Question: I am working on a project where I need to put some plain text to clipboard but the problem is when I try to paste it somewhere. I tried to resolve but in vain. It appears as the next item of the same list. I am using customArrayadapter. Code for my adapter is given below:
'''
package com.gippy.status99;
import java.util.List;
import java.util.Objects;
import android.content.ClipData;
import android.content.ClipboardManager;
import android.content.Context;
import android.view.LayoutInflater;
import android.view.View;
import android.view.View.OnClickListener;
import android.view.ViewGroup;
import android.widget.ArrayAdapter;
import android.widget.Button;
import android.widget.TextView;
import android.widget.Toast;
public class StatusAdapter extends ArrayAdapter<StatusEntity> {
Context context;String copytext;int id;
public StatusAdapter(Context context, int resource,
int textViewResourceId, List<StatusEntity> objects) {
super(context, resource, textViewResourceId, objects);
// TODO Auto-generated constructor stub
}
@Override
public View getView(final int position, View convertView, ViewGroup parent) {
// TODO Auto-generated method stub
LayoutInflater inflater=LayoutInflater.from(getContext());
convertView=inflater.inflate(R.layout.status_list_item,parent,false);
TextView txtCategory=(TextView)convertView.findViewById(R.id.txt_status);
Button btn_copy=(Button)convertView.findViewById(R.id.img_btn_copy);
Button btn_share=(Button)convertView.findViewById(R.id.img_btn_share);
StatusEntity obj=getItem(position);
txtCategory.setText(obj.getStatus());
id=obj.getStatusid();
copytext=txtCategory.getText().toString();
btn_copy.setOnClickListener(new OnClickListener() {
@Override
public void onClick(View v) {
// TODO Auto-generated method stub
ClipboardManager clipmanager=(ClipboardManager)getContext().getSystemService(getContext().CLIPBOARD_SERVICE);
ClipData clip=ClipData.newPlainText("data",copytext);
Toast.makeText(getContext(), "Copied to clipboard::::"+position+"---"+id, 1000).show();
clipmanager.setPrimaryClip(clip);
}
});
return convertView;
}
}
'''

Now if i will try to copy status i.e. I copied first item but when i its second item is pasted. How to resolve the issue?
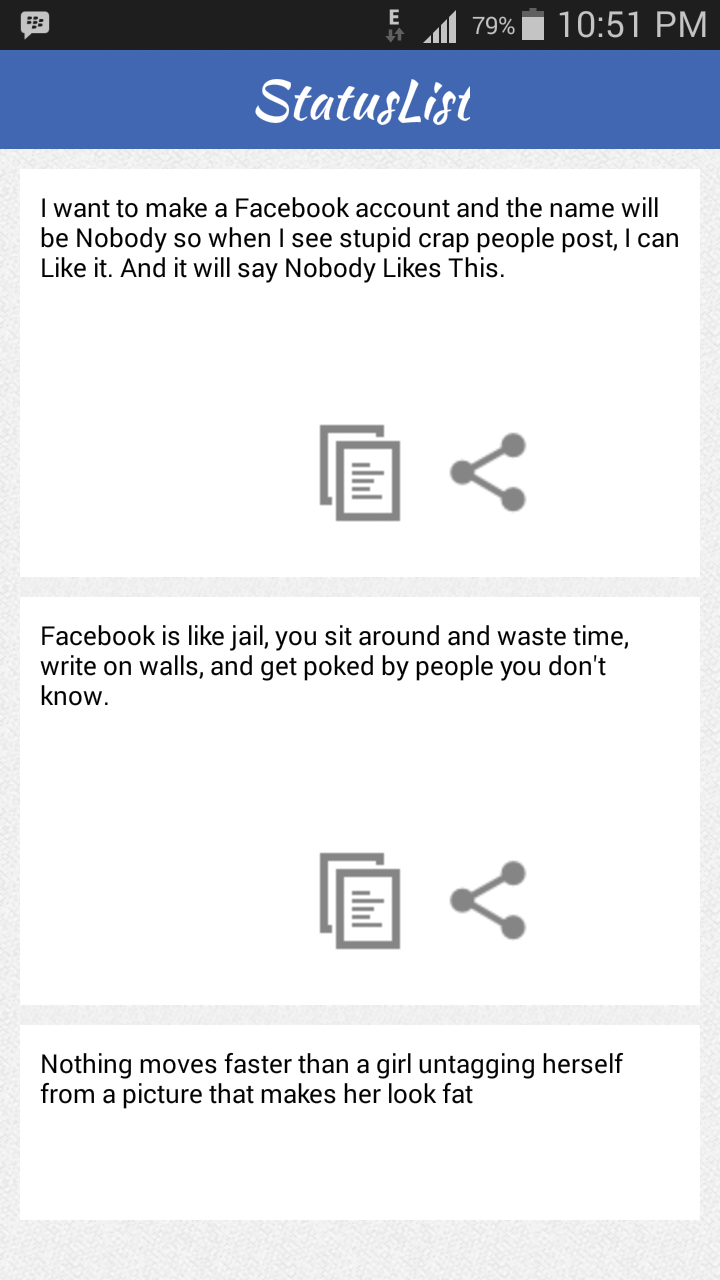
Answer: The position variable in getView() contains the position information requested by the control to display stuff. When the user interact with the button on a row, the getView() doesn't get called. Therefore, save the position value in tag field in your btn_copy object. Change the getView() like this:
'''
@Override
public View getView(int position, View convertView, ViewGroup parent) {
// Only create view if convertView is null
if(convertView == null) {
LayoutInflater inflater=LayoutInflater.from(getContext());
convertView=inflater.inflate(R.layout.status_list_item,parent,false);
Button btn_copy=(Button)convertView.findViewById(R.id.img_btn_copy);
btn_copy.setOnClickListener(new OnClickListener() {
@Override
public void onClick(View v) {
// Get the saved position
int pos = (int)v.getTag();
StatusEntity obj=getItem(pos);
ClipboardManager clipmanager= (ClipboardManager)getContext().getSystemService(getContext().CLIPBOARD_SERVICE);
ClipData clip=ClipData.newPlainText("data",obj.getStatus());
Toast.makeText(getContext(), "Copied to clipboard::::"+pos+"---"+obj.getStatusid(), 1000).show();
clipmanager.setPrimaryClip(clip);
}
});
}
TextView txtCategory=(TextView)convertView.findViewById(R.id.txt_status);
Button btn_copy=(Button)convertView.findViewById(R.id.img_btn_copy);
Button btn_share=(Button)convertView.findViewById(R.id.img_btn_share);
// Save the position for use in the copy button
btn_copy.setTag(position);
StatusEntity obj=getItem(position);
txtCategory.setText(obj.getStatus());
return convertView;
}
'''